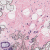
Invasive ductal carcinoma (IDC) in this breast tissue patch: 0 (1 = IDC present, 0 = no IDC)